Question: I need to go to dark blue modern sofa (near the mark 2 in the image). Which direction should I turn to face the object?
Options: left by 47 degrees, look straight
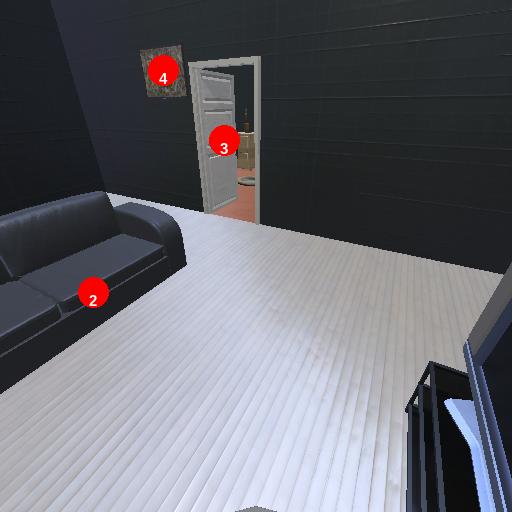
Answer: left by 47 degrees